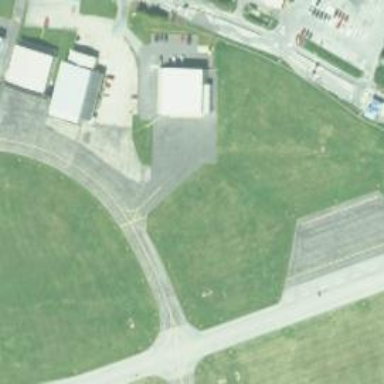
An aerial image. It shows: Image of taxiway at airport.